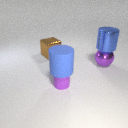
small purple rubber cylinder to the left of large purple metal sphere